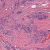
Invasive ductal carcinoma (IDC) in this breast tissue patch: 1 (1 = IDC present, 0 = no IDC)